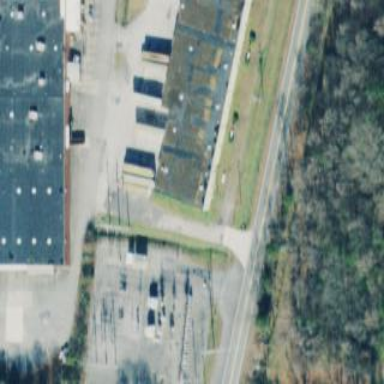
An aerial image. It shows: There is distribution substation enclosed by fence.